I will show an image sequence of human cooking. I have annotated the images with numbered circles. Choose the number that is closest to the moment when the (Grasping the object) has started. You are a five-time world champion in this game. Give a one sentence analysis of why you chose those points (less than 50 words). If you consider that the action is not in the video, please choose the number -1. Provide your answer at the end in a json file of this format: {"points": []}
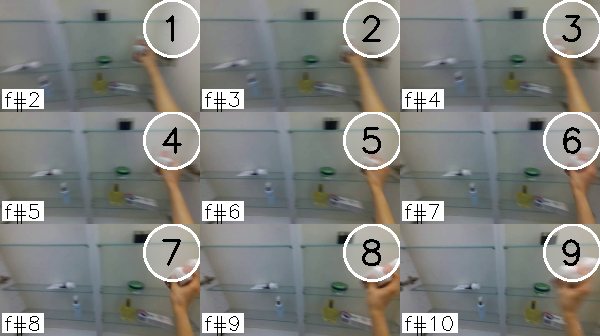
Frame 2 shows the clearest moment of hand-object contact.
{"points": [2]}